Question: I have a need where in my application, I need to copy the URL that is rendered to the user. I am using the JS from this <URL>.
My code is slightly different from the HTML part of the Fiddle. I use <URL> for the JS message box.
My show.js.erb file,
'''
<% if @exists == true %>
mscConfirm("Hold on", 'The file has been shared already, <%= @display %>', function(){
clipboard(this);
});
<% end %>
'''
The function in the above code, is executed on clicking OK to the Message that appears. On doing Ctrl + C to the @display value in the screen, I still get 'undefined' when I try to paste it elsewhere.
My textfield output after pasting,

Any help is appreciated. Thanks in advance.
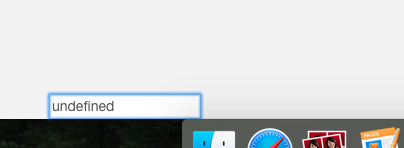
Answer: The provided 'clipboard()' function accepts a DOM element. You will have to modify the function to suit your requirements.
'''
function clipboard(el, txt) {
// deselect all
var selected = document.getElementsByClassName("selected");
for (var i = 0; i < selected.length; i++) {
selected[i].className = '';
};
el.className = 'selected';
clip.setValue(txt);
}
'''
Here, you will have to explicitly pass the text to be copied. In 'mscConfirm''s okCallback, 'this' does not refer to any element.
So according to me, your function call should look like this:
'''
<% if @exists == true %>
mscConfirm("Hold on", 'The file has been shared already, <%= @display %>', function(){
clipboard(document.getElementById("DOMnodeID"), @display);
});
<% end %>
'''
Or you can remove the DOMnode altogether and just pass the text to be copied:
'''
function clipboard(txt) {
// deselect all
var selected = document.getElementsByClassName("selected");
for (var i = 0; i < selected.length; i++) {
selected[i].className = '';
};
clip.setValue(txt);
}
'''
Then your function call should look like this:
'''
<% if @exists == true %>
mscConfirm("Hold on", 'The file has been shared already, <%= @display %>', function(){
clipboard(@display);
});
<% end %>
'''